Question: I have created a custom column in Backend WooCommerce Products list panel using a hook in 'functions.php' file.
I want to move that column after column:

How can I achieve this?
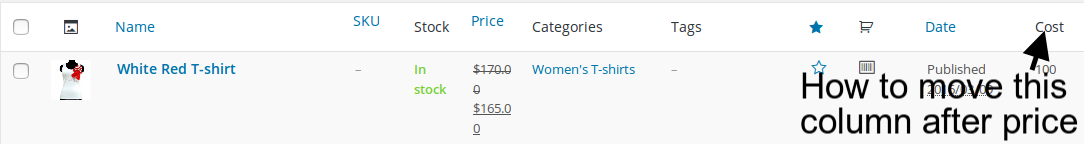
Answer: There is many ways to achieve this. I have chosen the simplest way to do it. You can use the code snippet below to change column location before column, in product post_type backend list:
'''
// ADDING A CUSTOM COLUMN TITLE TO ADMIN PRODUCTS LIST AFTER "Price" COLUMN
add_filter( 'manage_edit-product_columns', 'custom_product_column',11);
function custom_product_column($columns)
{
$new_columns = array();
foreach( $columns as $key => $column ){
$new_columns[$key] = $columns[$key];
if( $key === 'price' )
$new_columns['cost'] = __( 'Cost','woocommerce');
}
return $new_columns;
}
// ADDING THE DATA FOR EACH PRODUCTS BY COLUMN (EXAMPLE)
add_action( 'manage_product_posts_custom_column' , 'custom_product_list_column_content', 10, 2 );
function custom_product_list_column_content( $column, $product_id )
{
global $post;
switch ( $column )
{
case 'cost' :
// Get and display the value for each row
echo get_post_meta( $product_id, '_cost', true );
break;
}
}
'''
Tested and works.